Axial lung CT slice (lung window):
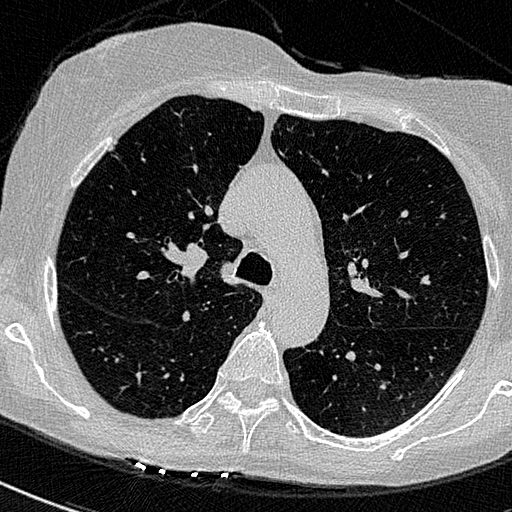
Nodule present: no